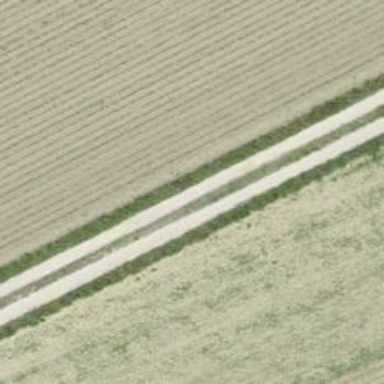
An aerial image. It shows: Track with grade2 tracktype.